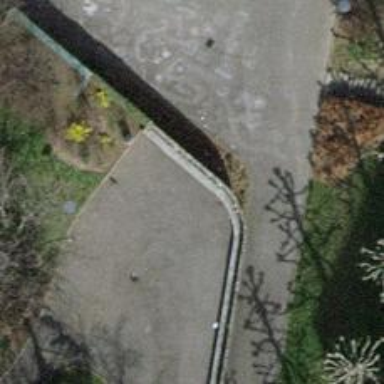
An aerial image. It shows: Bench.